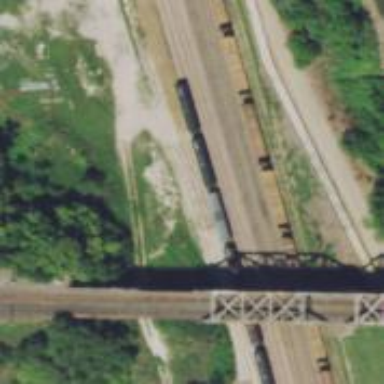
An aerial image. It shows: Railway siding with rails.